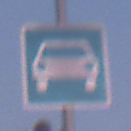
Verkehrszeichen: Kraftfahrstrasse
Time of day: SunriseSunset
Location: Outdoor (Nature)
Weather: Clear
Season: NotSpecified
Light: Natural